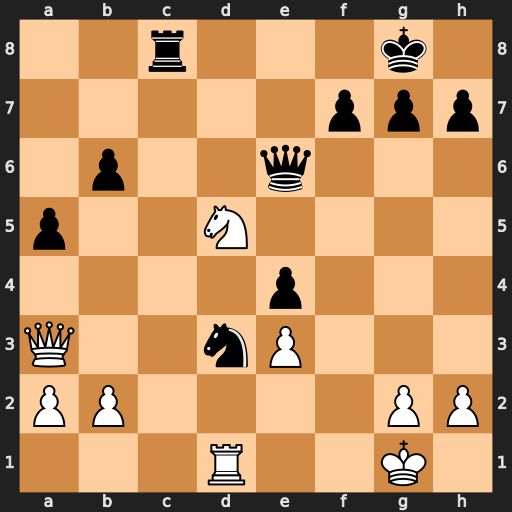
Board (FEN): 2r3k1/5ppp/1p2q3/p2N4/4p3/Q2nP3/PP4PP/3R2K1
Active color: w
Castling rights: -
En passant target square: -
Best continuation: Ne7+ Kh8 Nxc8